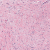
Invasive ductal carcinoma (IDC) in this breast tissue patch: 0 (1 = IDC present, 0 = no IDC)